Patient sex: F
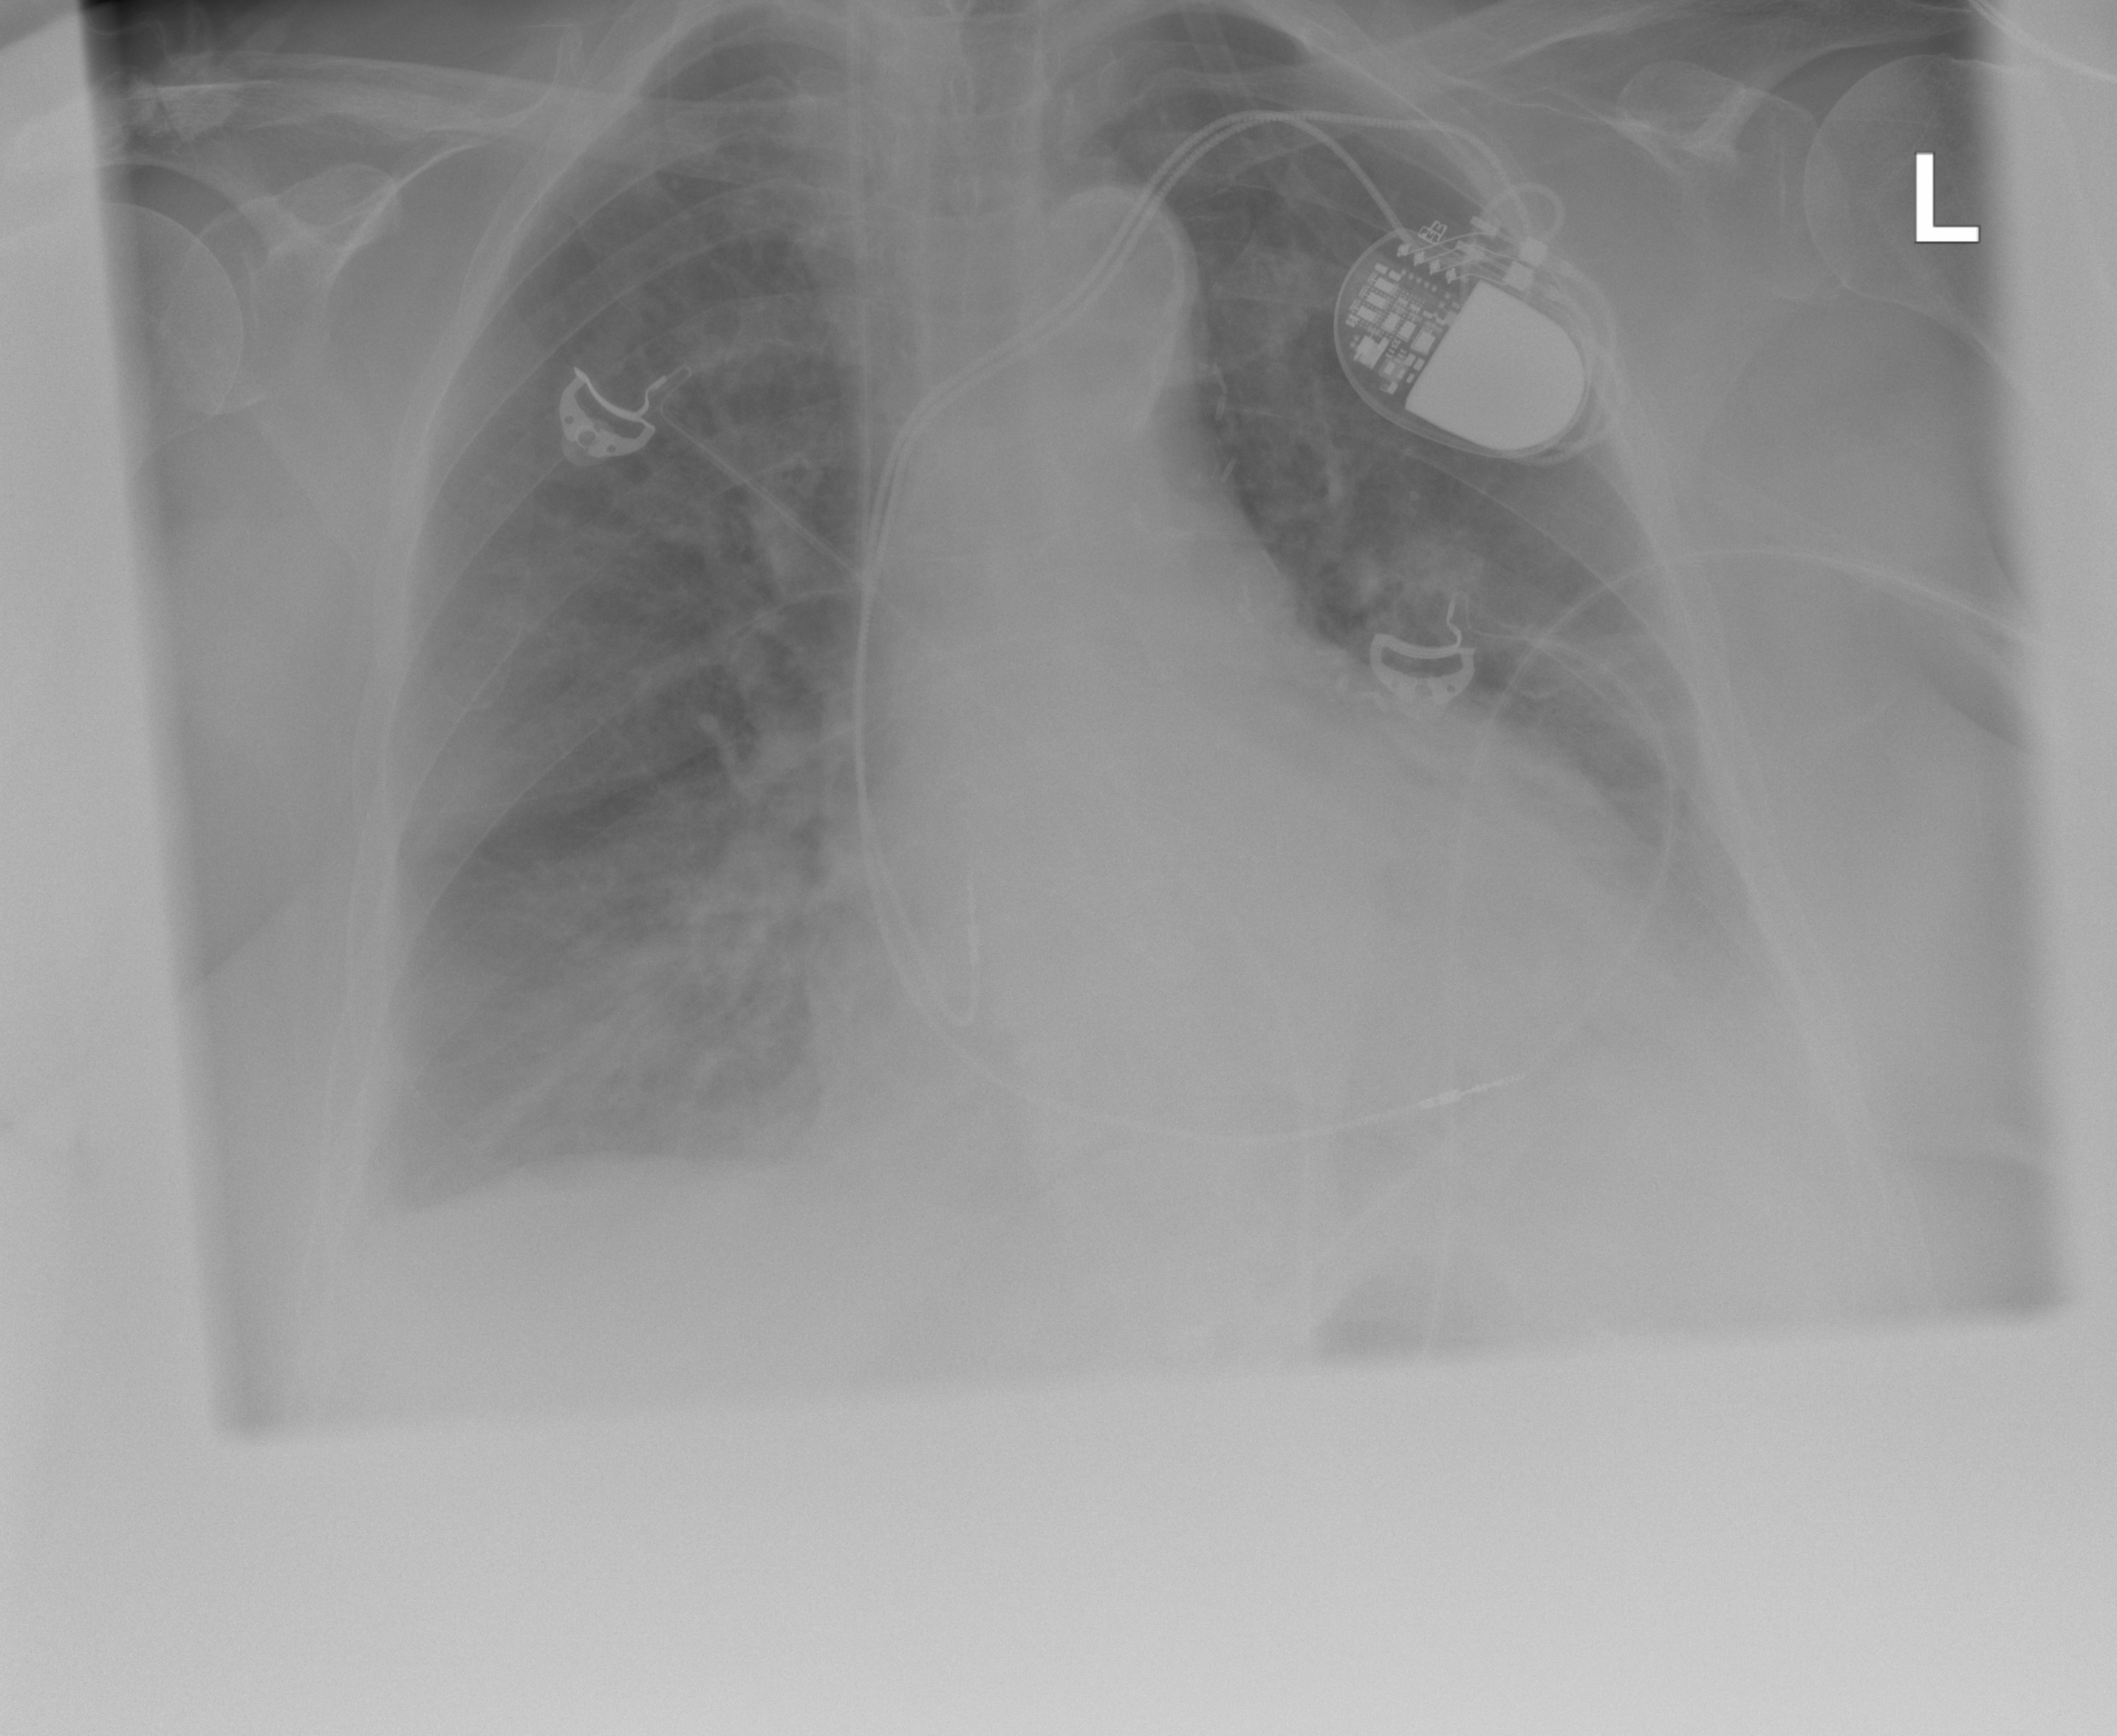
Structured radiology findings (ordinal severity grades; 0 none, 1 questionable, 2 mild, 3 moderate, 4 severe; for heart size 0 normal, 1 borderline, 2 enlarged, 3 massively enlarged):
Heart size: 2
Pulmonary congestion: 2
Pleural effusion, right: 2
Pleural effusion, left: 2
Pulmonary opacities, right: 2
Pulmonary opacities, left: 2
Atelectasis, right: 2
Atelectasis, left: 2